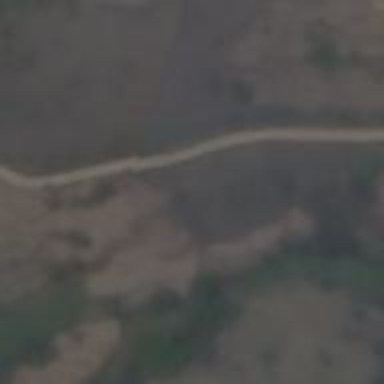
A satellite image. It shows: Unclassified road.